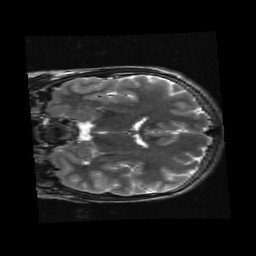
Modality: T2w
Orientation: coronal
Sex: male
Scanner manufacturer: ge
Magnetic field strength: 3 T
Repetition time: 5 s
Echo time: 0.101 s